Question: Count the number of objects in the diagram.
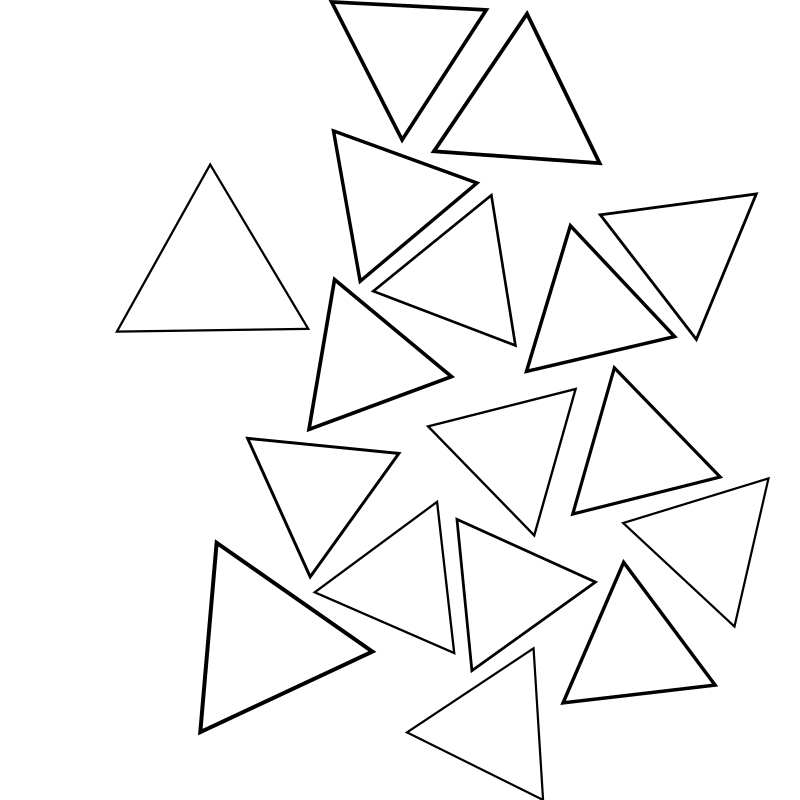
Answer: 17